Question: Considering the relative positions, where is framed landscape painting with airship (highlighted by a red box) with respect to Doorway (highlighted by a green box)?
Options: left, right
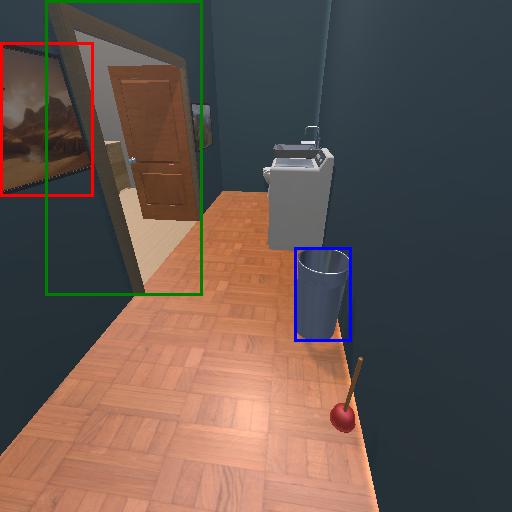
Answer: left